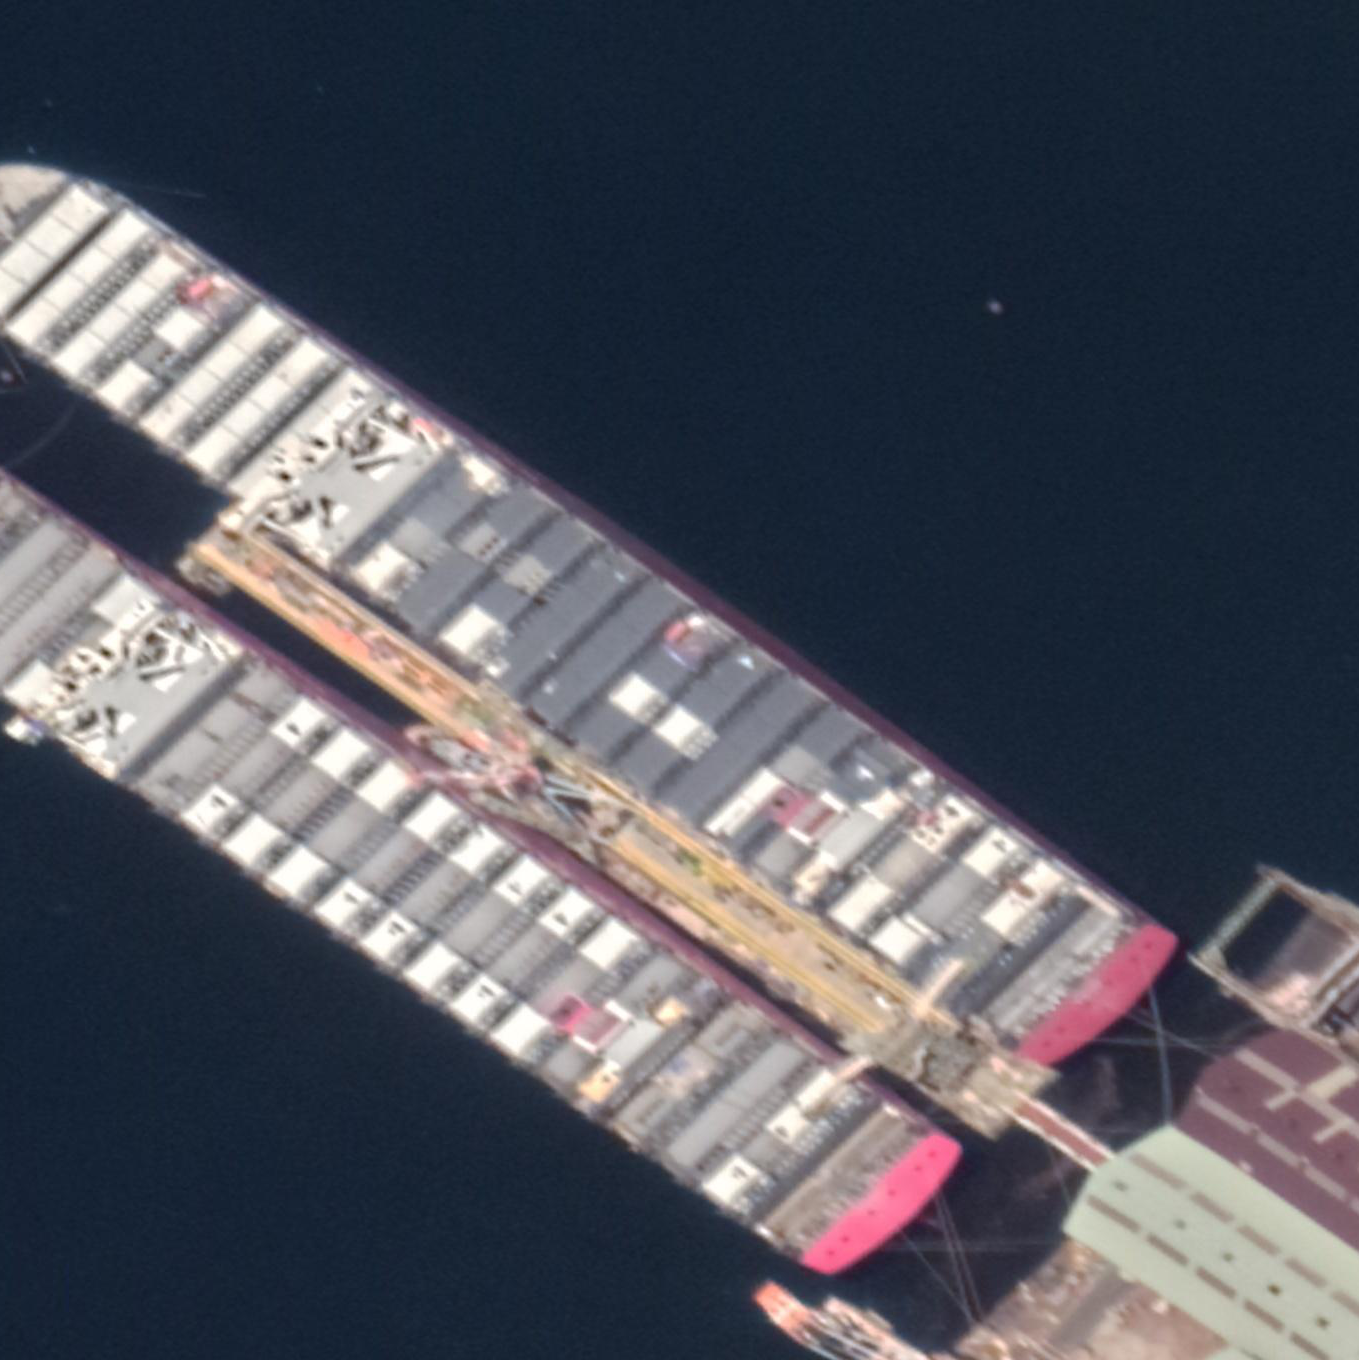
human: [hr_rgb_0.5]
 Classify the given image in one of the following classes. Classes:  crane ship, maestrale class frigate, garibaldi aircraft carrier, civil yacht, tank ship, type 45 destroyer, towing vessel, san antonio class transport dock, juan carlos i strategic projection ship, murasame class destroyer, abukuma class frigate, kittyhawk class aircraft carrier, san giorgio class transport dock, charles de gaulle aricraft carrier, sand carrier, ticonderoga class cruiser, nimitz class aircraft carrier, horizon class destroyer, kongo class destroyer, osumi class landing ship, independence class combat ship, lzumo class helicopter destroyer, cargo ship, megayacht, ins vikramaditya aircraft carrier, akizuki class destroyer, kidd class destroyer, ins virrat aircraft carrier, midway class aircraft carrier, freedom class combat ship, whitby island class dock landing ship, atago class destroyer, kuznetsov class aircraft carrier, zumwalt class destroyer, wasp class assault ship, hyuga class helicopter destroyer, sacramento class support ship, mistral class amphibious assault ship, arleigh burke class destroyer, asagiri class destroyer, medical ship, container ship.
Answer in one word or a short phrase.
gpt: Cargo ship